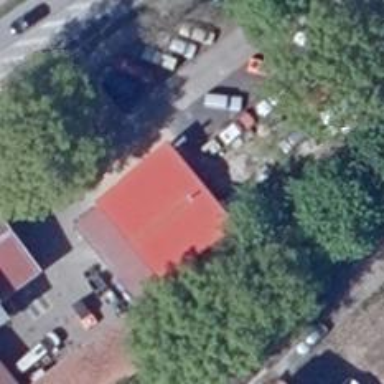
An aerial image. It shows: Fuel station.